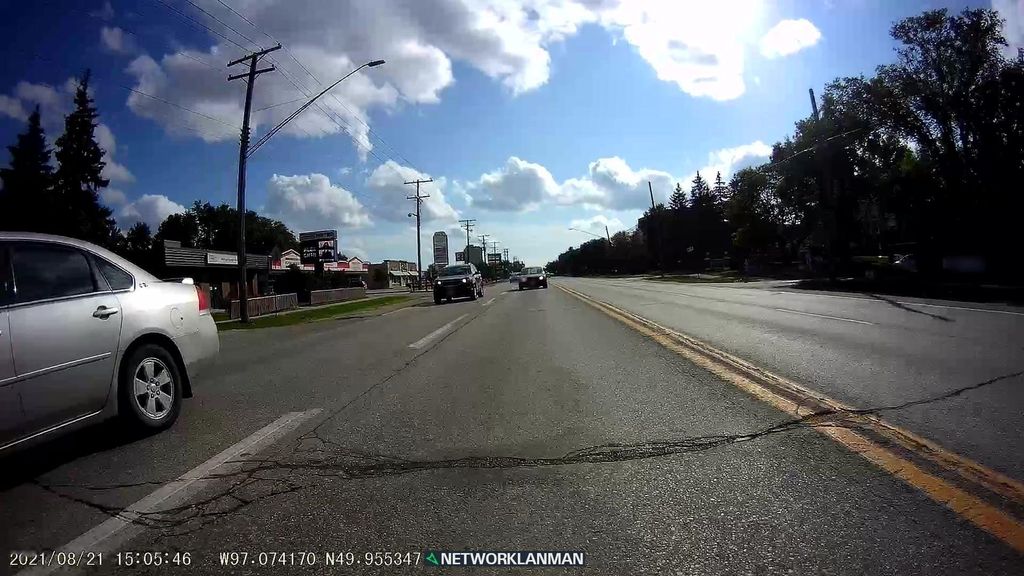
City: winnipeg